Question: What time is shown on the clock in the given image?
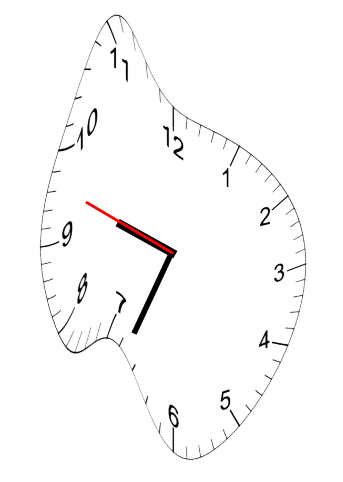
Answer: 09:33:48